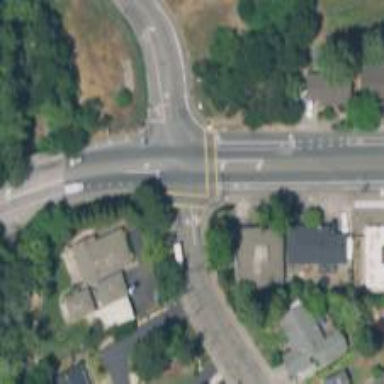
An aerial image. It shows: Marked road crossing.